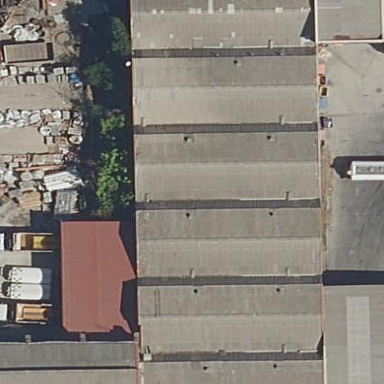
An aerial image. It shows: Industrial building.